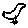
Label: bird